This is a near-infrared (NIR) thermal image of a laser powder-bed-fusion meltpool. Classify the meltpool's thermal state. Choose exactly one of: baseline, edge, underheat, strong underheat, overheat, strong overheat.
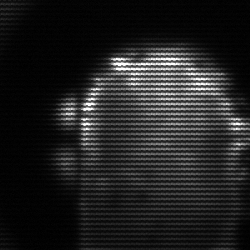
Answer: baseline